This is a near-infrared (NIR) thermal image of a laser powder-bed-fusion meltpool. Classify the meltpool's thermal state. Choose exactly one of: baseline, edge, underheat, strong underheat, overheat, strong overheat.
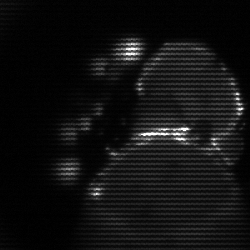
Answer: edge